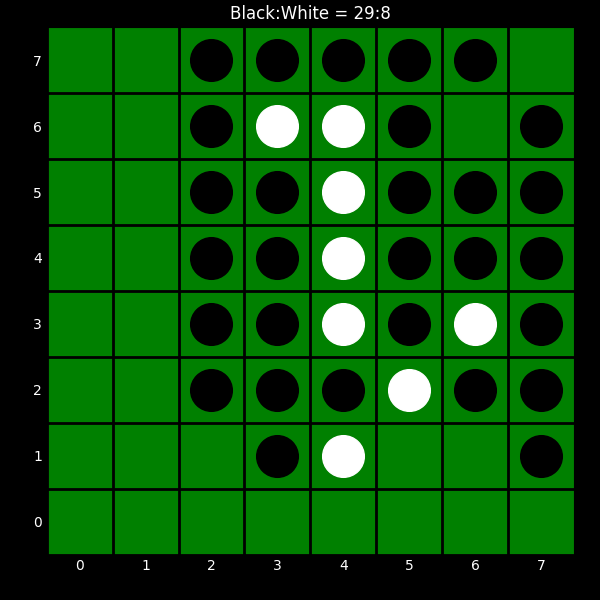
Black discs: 29
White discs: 8